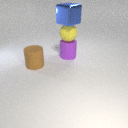
large brown rubber cylinder in front of large purple rubber cylinder